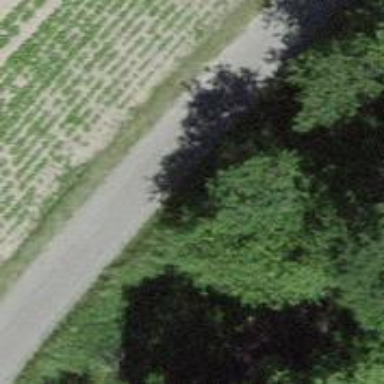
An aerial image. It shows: Unclassified road with asphalt surface.